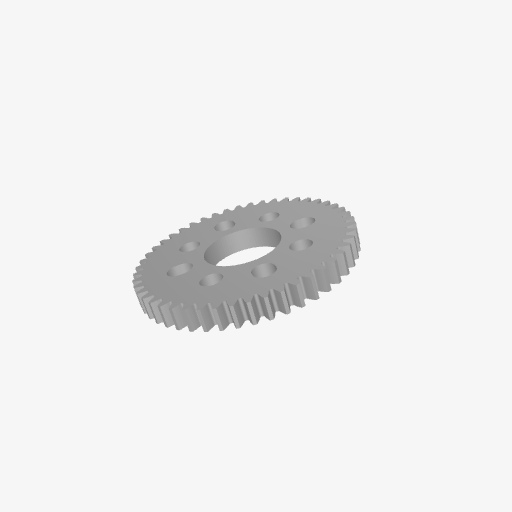
Part: HubMountAcetalGear48T